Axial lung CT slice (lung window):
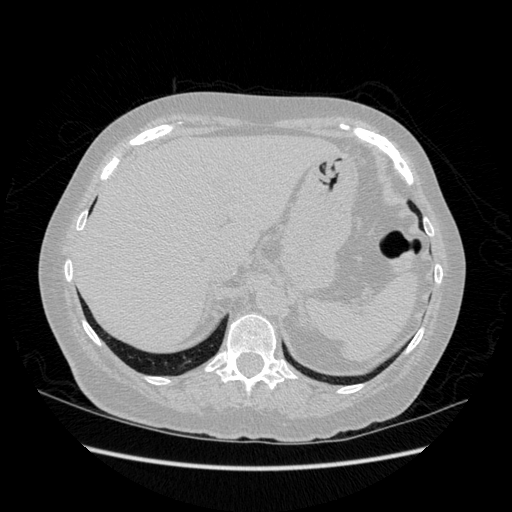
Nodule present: no